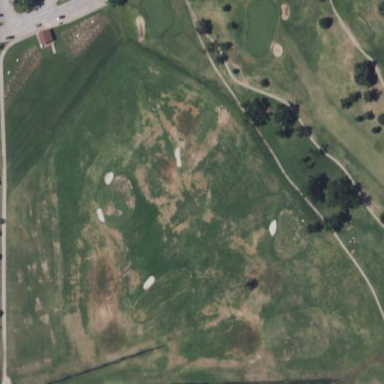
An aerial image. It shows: Driving range for golf on grass.